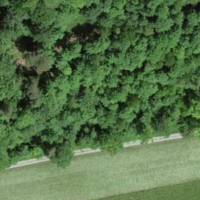
EUNIS habitat code: 44
Species observed at this site:
Dioscorea communis